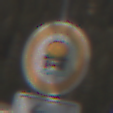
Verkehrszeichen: VerbotFahrzeugeWassergefaehrdenderLadung
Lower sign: RichtungsangabeDurchPfeile2
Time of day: Midday
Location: Outdoor (Nature)
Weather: PartlyCloudy
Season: NotSpecified
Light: Natural